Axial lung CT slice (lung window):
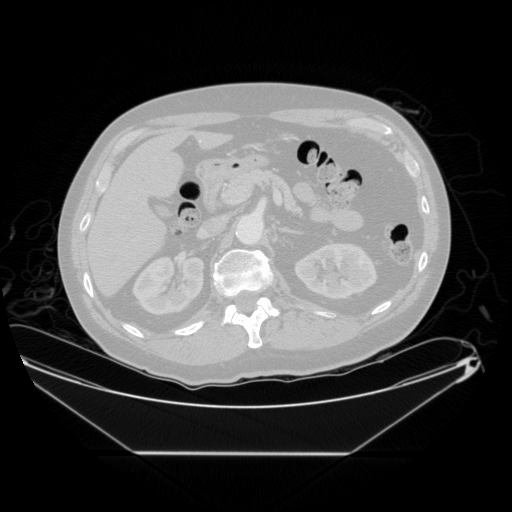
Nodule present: no